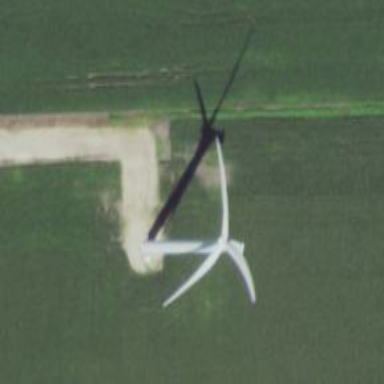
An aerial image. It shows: Wind generator with horizontal axis. The generator is wind turbine.